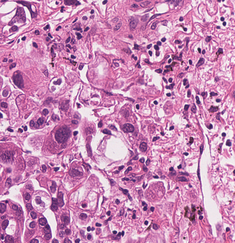
Tumor epithelial tissue: yes
Tumor-associated stroma tissue: yes
Normal tissue: no